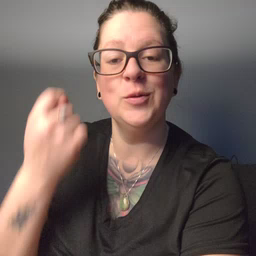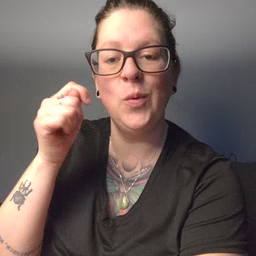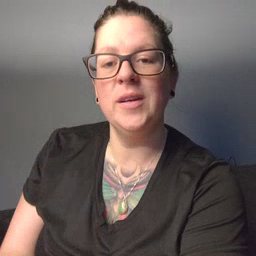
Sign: toy